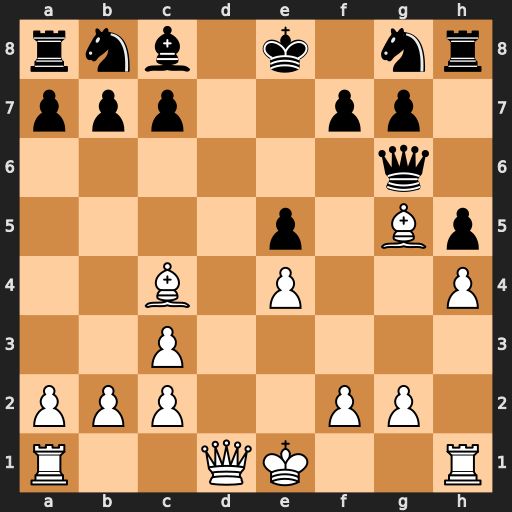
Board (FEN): rnb1k1nr/ppp2pp1/6q1/4p1Bp/2B1P2P/2P5/PPP2PP1/R2QK2R
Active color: w
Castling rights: KQkq
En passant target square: -
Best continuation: Qd8#